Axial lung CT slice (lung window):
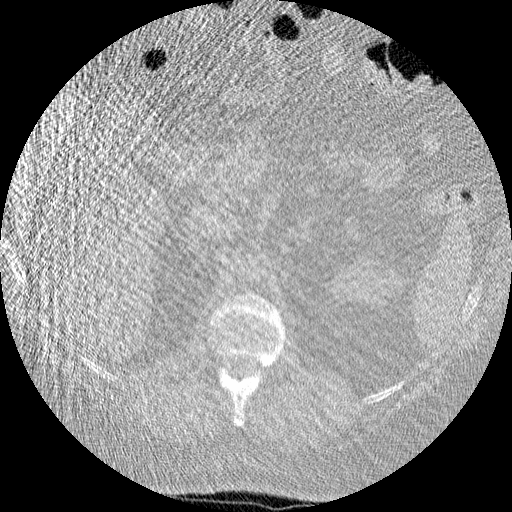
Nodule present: no